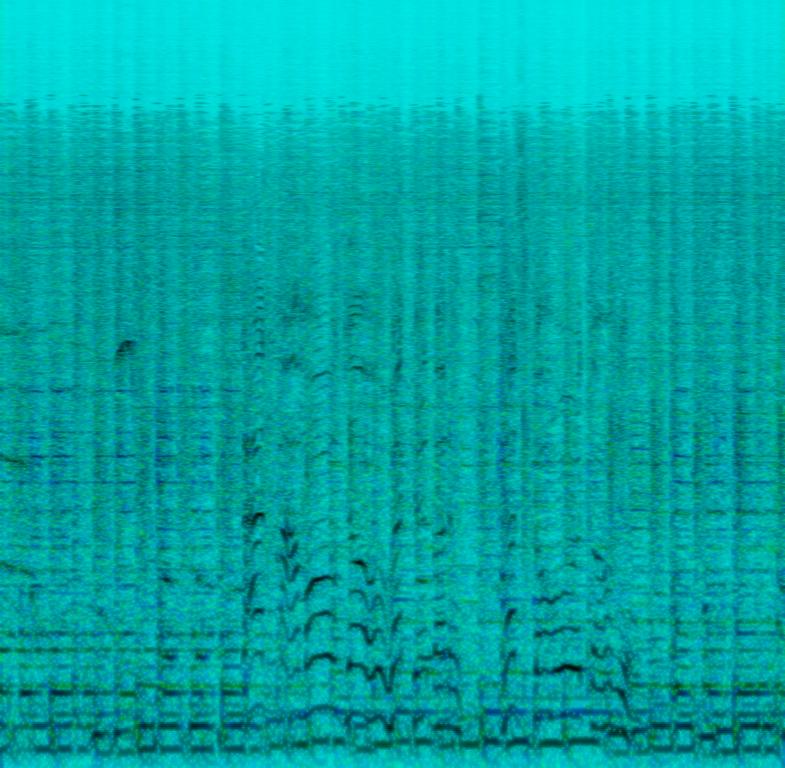
The low quality recording features a country blues song that consists of fruity male vocal singing over groovy electric guitar melodies, groovy bass, shimmering cymbals, mellow snare, soft kick hits and clapping. The recording is a bit noisy, as it is vintage, and it sounds passionate, groovy, uptempo and cool.